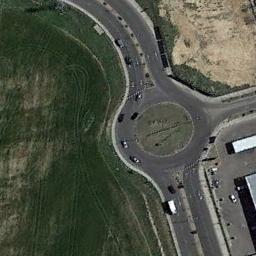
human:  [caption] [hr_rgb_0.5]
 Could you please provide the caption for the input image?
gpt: The roundabout is surrounded by grass .

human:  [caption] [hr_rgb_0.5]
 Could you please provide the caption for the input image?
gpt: The roundabout with three exits and entrances is next to the lawn and some cars are driving on the roundabout .

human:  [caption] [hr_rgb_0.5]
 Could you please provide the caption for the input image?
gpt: There are several vehicles on the road at the roundabout, Several buildings and a large lawn around the roundabout .

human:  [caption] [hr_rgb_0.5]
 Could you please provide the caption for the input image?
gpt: The roundabout is on the grass next to the bare land .

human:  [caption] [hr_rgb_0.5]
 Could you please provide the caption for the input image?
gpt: The roundabout is beside a green meadow .